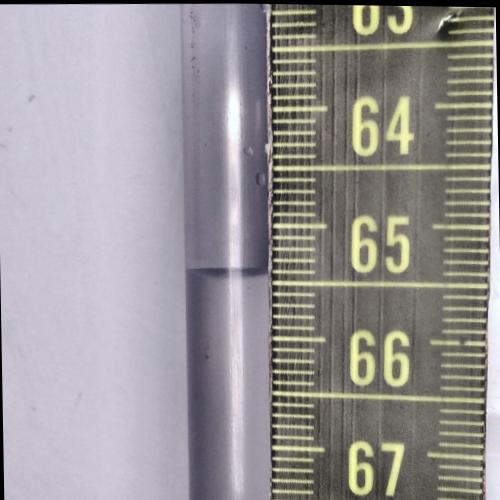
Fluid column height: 65.4 cm